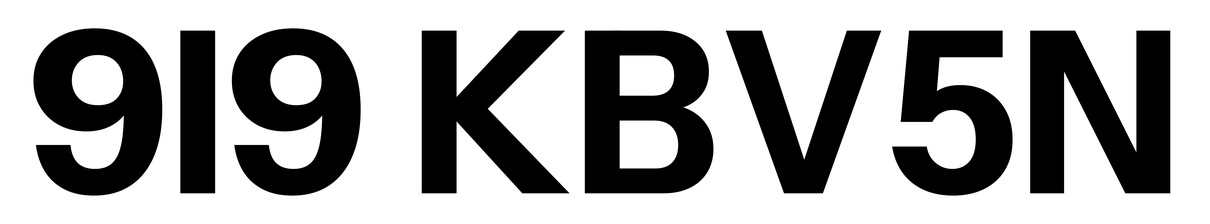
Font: InstrumentSans_Bold